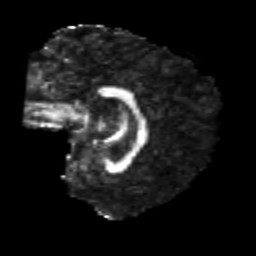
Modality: FA
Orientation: sagittal
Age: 23
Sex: female
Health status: healthy
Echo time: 0.074 s